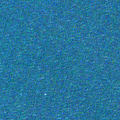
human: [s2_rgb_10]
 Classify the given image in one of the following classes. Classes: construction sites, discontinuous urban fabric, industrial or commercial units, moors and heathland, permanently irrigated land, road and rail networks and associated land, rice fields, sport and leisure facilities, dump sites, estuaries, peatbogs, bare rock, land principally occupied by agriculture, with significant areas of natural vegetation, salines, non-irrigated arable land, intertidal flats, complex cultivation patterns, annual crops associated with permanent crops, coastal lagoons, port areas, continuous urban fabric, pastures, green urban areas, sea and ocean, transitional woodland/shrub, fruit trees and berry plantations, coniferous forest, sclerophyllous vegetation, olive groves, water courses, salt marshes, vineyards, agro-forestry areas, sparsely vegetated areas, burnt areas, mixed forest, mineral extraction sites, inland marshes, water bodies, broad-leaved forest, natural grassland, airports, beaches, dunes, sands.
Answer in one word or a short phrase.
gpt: sea and ocean